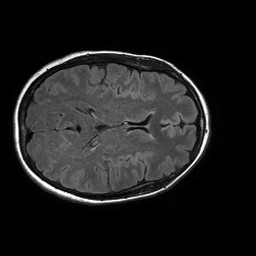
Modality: FLAIR
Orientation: axial
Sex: female
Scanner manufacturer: philips
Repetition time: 11 s
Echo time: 0.125 s